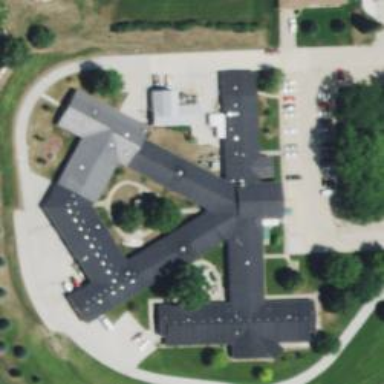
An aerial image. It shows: Nursing home.